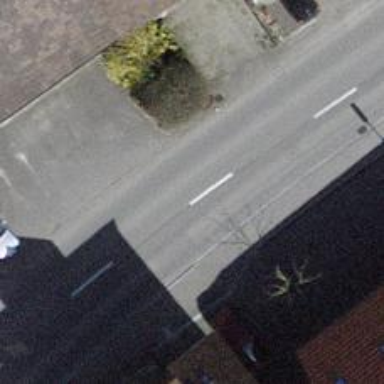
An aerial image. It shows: Tertiary road.